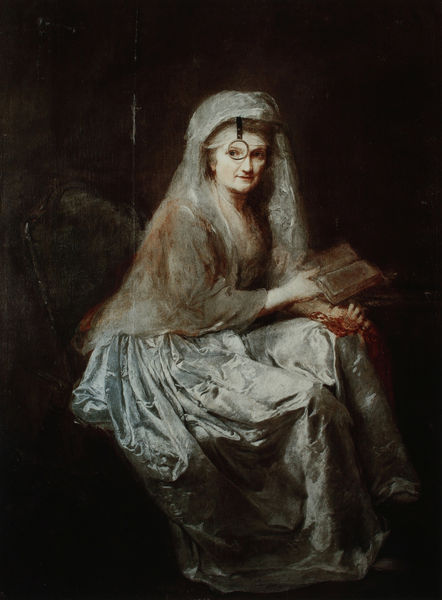
Titel: Selbstporträt
Künstler: Anna Dorothea Therbusch
Standort: Berlin
Institution: Staatliche Museen
Schlagwörter: blau, dunkel, gemälde, hand, schatten, umhang, weiß, grün, sitzen, ausschnitt, braun, busen, frau, frisur, glas, grau, haar, hell, hintergrund, kleid, licht, mund, nase, schwarz, stirn, stuhl, blick, dame, rot, schleier, tuch, haube, rock, alt, alte, augen, barock, bibel, falten, gesicht, halten, samt, silber, bildnis, hals, hände, innenraum, portrait, porträt, corot, auge, sessel, sitzend, gainsborough, kinn, seide, beine, hellblau, kopfbedeckung, düster, lehne, sitz, oliv, chair, hands, white, black, dark, dress, female, grandma, gray, grey, old, painting, polster, sitting, skirt, woman, kopftuch, foulard, glanz, lesen, stuhllehne, malerin, gown, old woman, faltenwurf, edel, satin, schimmer, offen, buch, blanc, brille, selbstbildnis, bläulich, gesciht, lesebrille, gestus, büchlein, blanche, chaise, sombre, girl, rötlich, gedeckte farben, leuchtend, lesend, lupe, femme, leserin, glasses, rostrot, bau, glass, taft, monokel, robe, brauns, engalnd, vieille, allegorie, reading, weißs, blättern, ancient, sessellehne, voile, studying, lecture, eye, david, book, aufschauen, interessiert, courbet, lesehilfe, soie, livre, blick zum betrachter, vieillesse, geschicht, schleider, vien, lorgnon, lunettes, augenglas, monocle, veil, delacroix, kleif, barck, leseglas, sehhilfe, sehbrille, monockel, lorgnette, sebstbildnis, terborch, vielle, inside, einglas, chleier, 1700, siede, buh, doll, lens, loupe, observation, pré-raphaélisme, spy, legs crossed, wei?ß, magnifying glass, magnifying, lschleier, shall, magnifiying class, demake, veiol, monacle, old woma